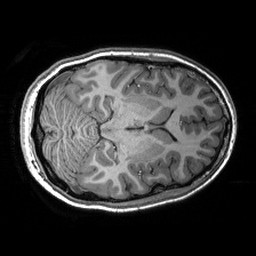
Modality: T1w
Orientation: axial
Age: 23
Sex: female
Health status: healthy
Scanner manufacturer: siemens
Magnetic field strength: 3 T
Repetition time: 2.53 s
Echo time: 0.00288 s